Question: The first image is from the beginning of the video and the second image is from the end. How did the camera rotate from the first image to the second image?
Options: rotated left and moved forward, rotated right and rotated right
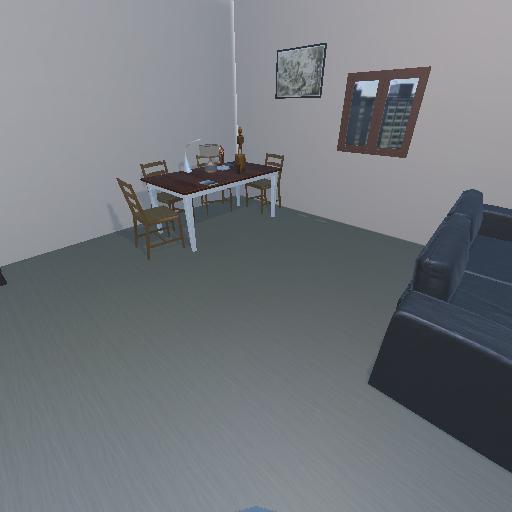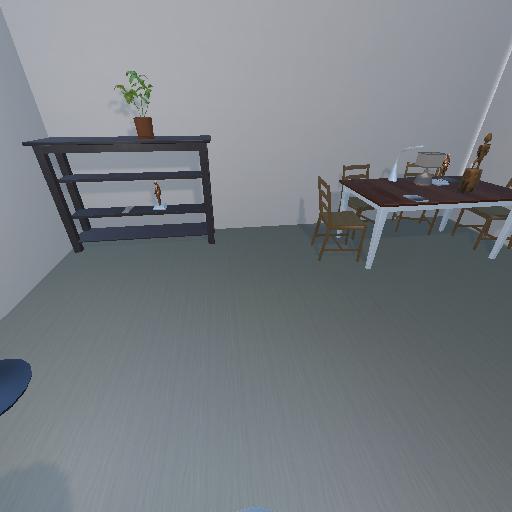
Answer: rotated left and moved forward